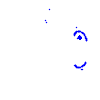
Particle: electron